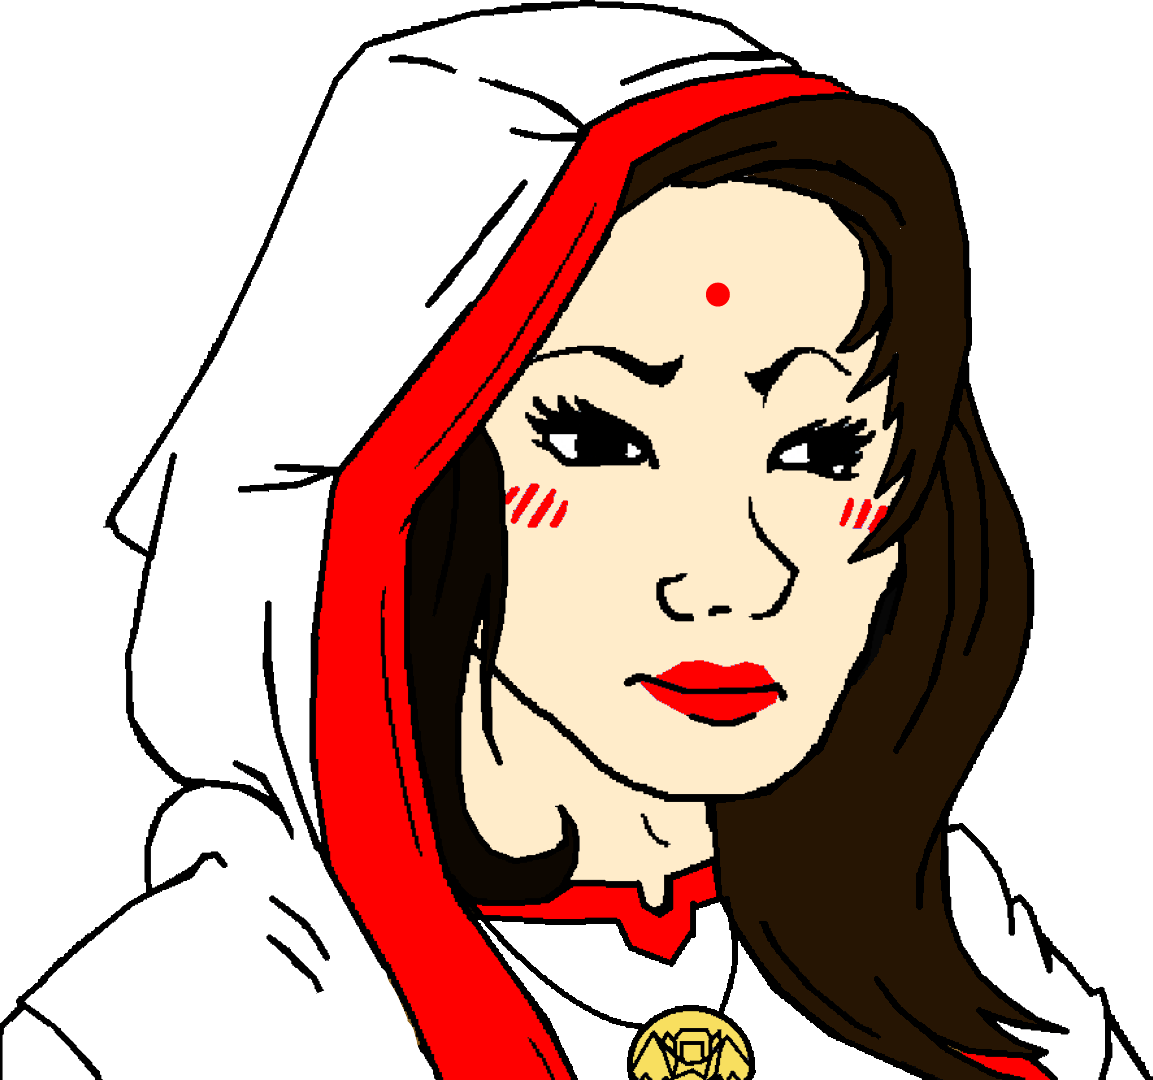
Label: 5_Trad_Wife